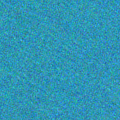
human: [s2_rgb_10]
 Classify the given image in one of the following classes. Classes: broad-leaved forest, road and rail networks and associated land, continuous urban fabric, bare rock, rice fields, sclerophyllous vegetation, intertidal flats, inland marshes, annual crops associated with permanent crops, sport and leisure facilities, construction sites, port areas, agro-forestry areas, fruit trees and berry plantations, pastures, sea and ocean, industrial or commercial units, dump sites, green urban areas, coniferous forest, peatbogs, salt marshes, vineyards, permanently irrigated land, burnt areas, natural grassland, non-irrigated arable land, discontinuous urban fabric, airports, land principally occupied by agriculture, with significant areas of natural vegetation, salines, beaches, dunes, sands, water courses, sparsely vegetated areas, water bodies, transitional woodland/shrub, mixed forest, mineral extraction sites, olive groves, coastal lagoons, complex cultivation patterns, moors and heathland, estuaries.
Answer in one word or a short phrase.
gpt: sea and ocean